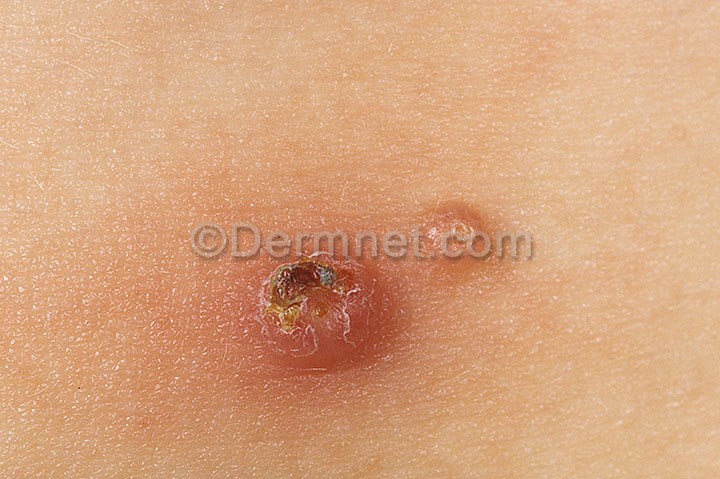
Disease: Herpes HPV and other STDs Photos